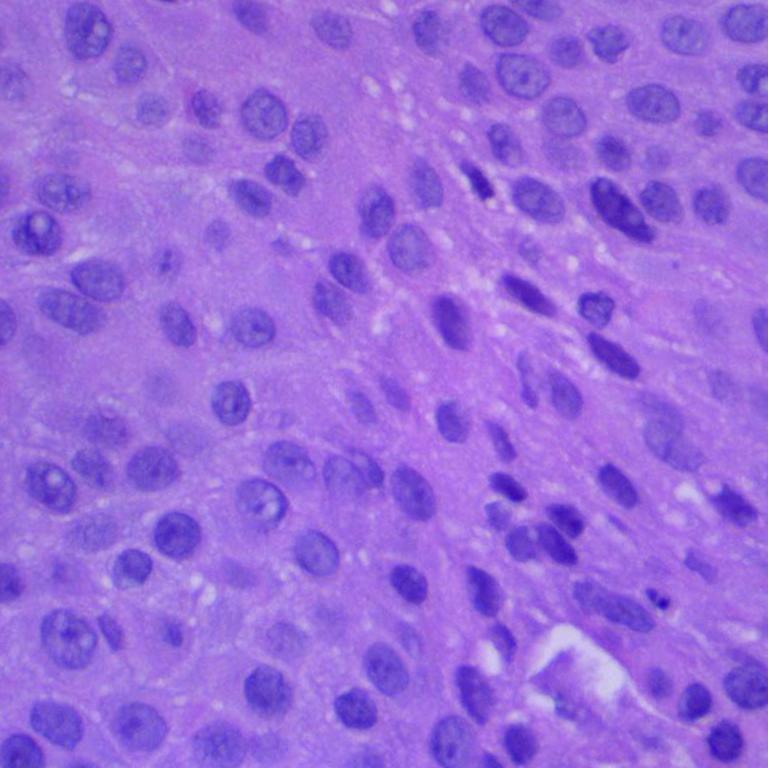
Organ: lung
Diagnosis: squamous carcinomas